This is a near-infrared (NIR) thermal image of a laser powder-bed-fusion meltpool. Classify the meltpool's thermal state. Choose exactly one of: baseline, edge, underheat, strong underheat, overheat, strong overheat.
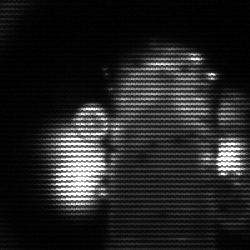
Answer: strong underheat